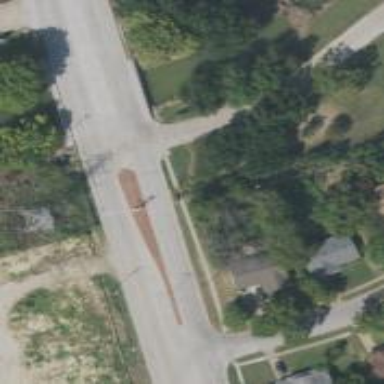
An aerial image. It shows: Unclassified road with asphalt surface.